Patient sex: F
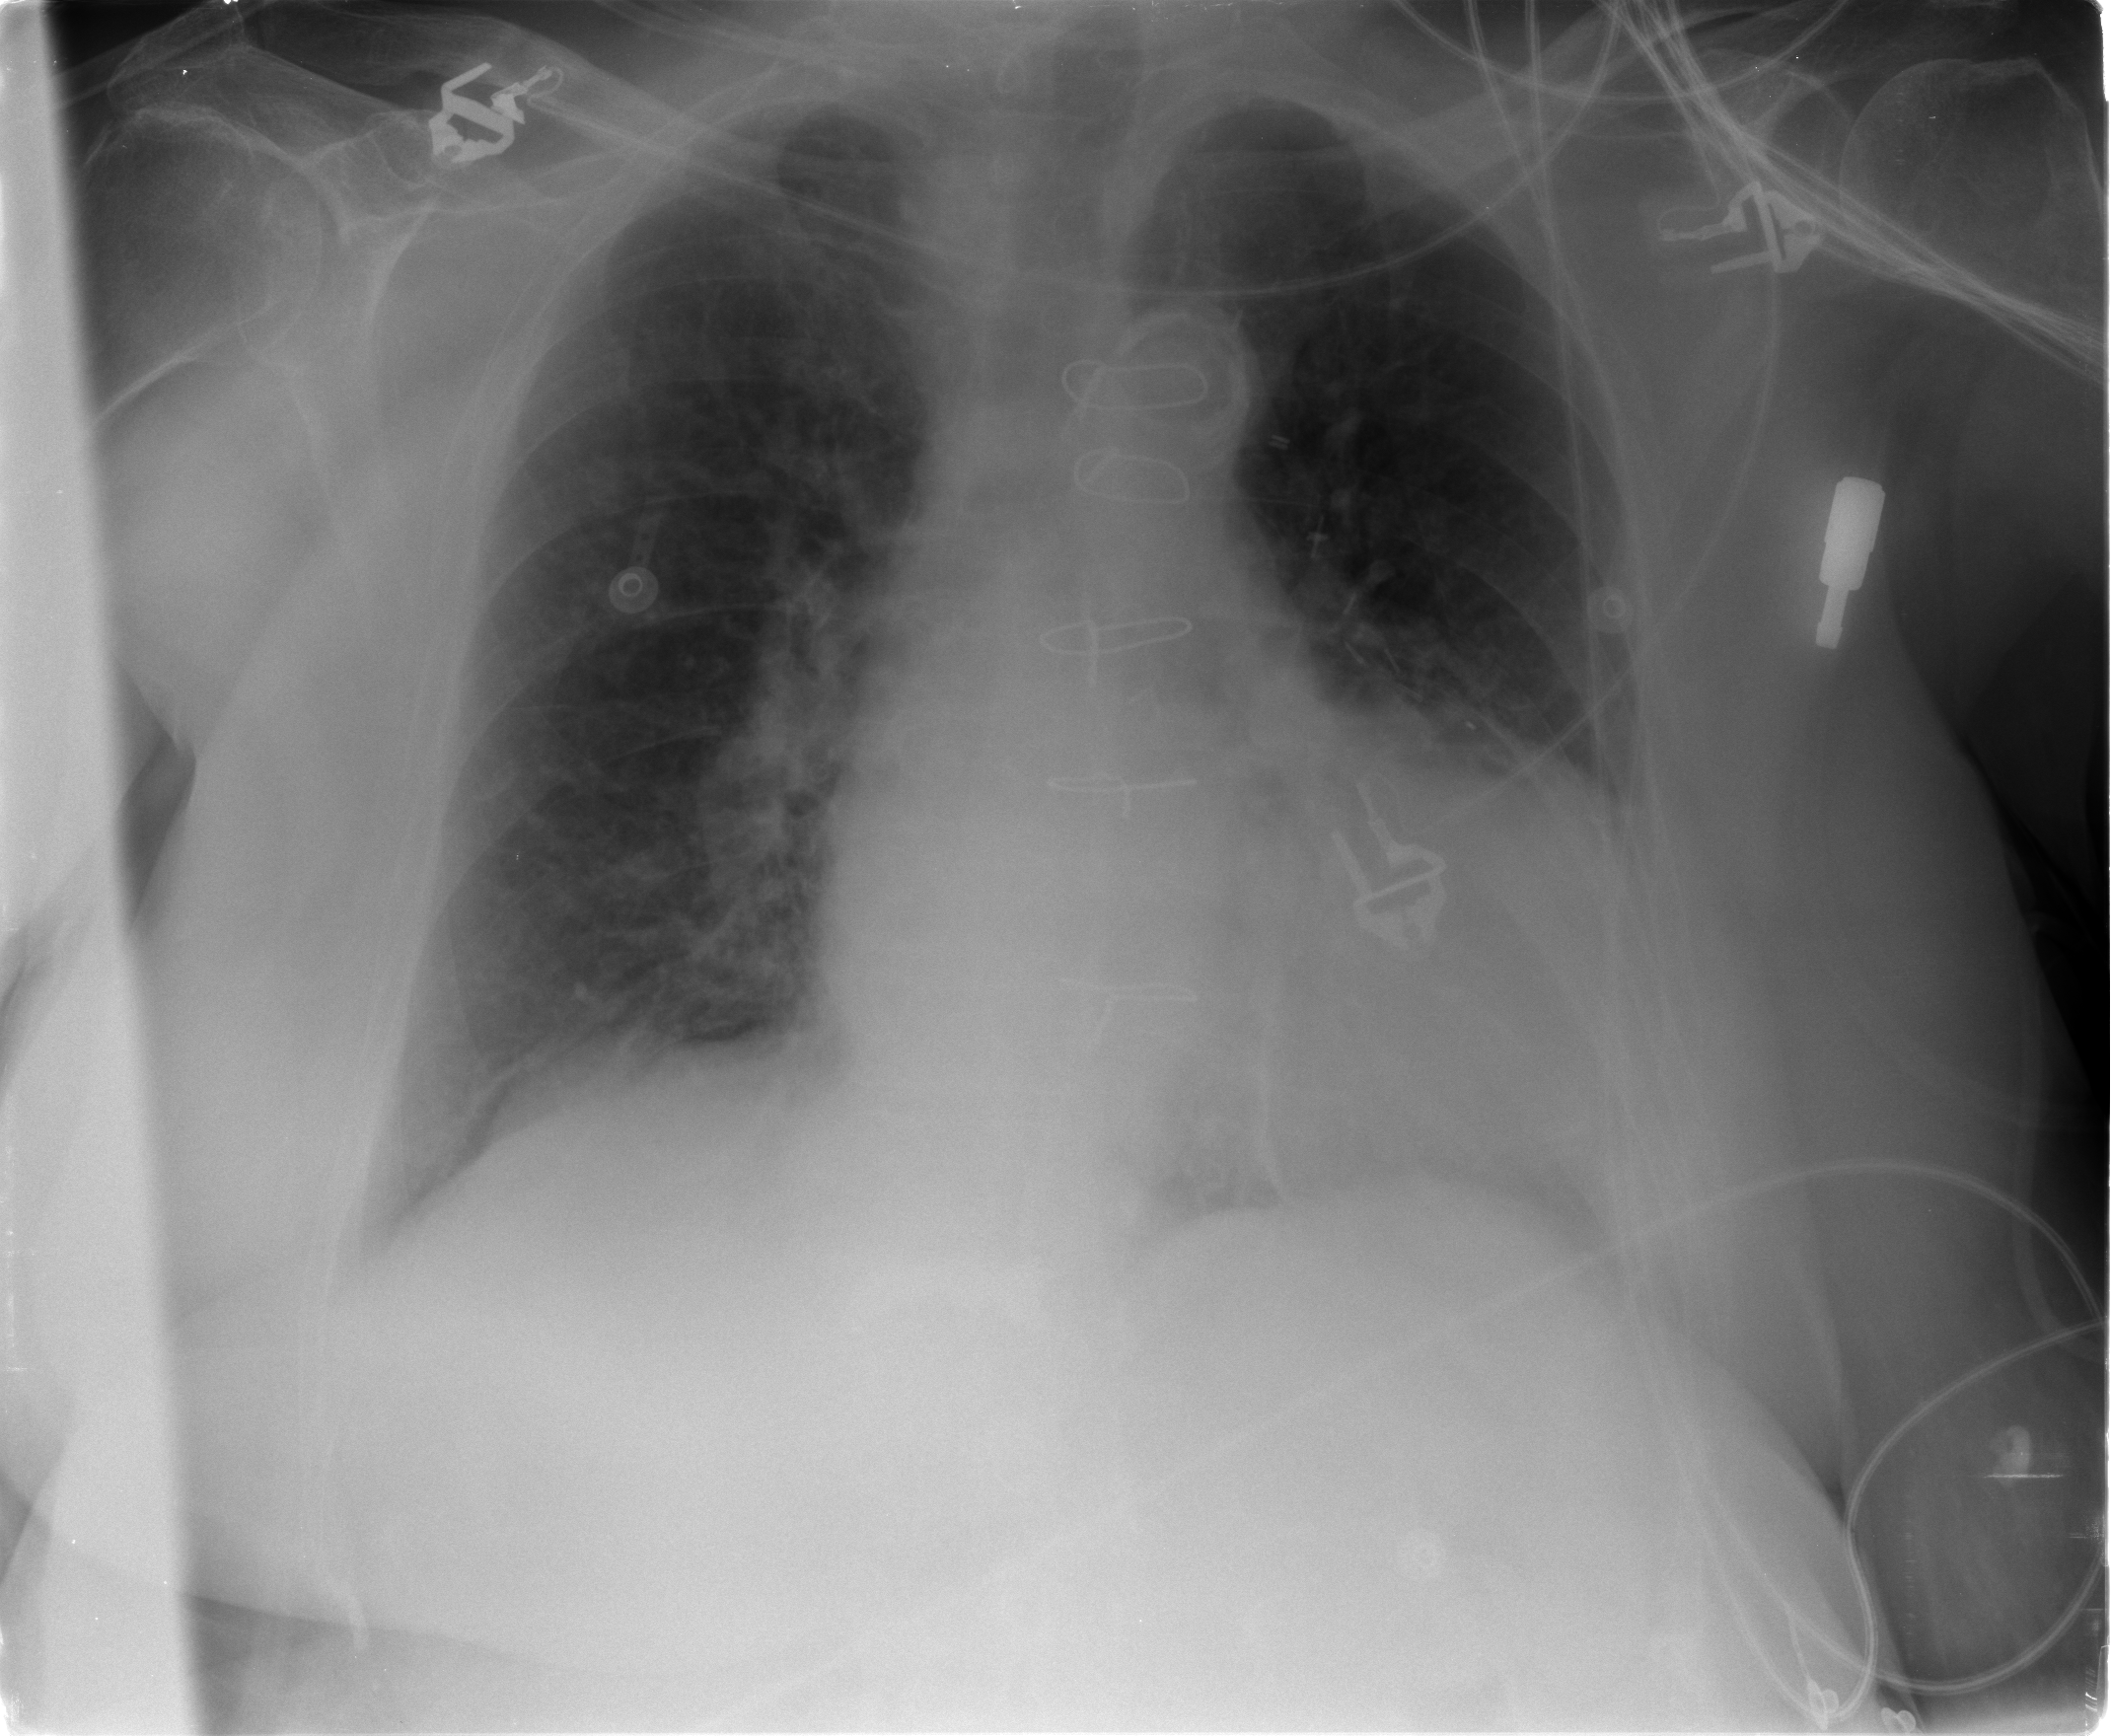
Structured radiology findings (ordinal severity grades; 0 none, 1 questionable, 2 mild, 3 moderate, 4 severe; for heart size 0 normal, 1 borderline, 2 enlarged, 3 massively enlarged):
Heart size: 2
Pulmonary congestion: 2
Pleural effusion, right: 1
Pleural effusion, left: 1
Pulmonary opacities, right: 0
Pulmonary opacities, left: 0
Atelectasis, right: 2
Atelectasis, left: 2